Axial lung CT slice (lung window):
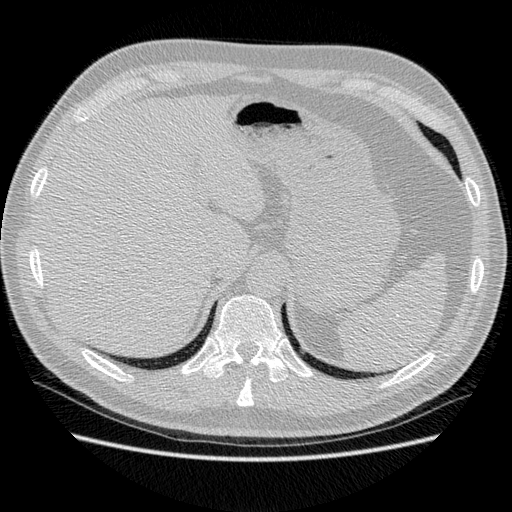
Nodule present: yes
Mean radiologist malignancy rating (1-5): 1.5